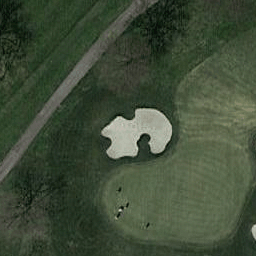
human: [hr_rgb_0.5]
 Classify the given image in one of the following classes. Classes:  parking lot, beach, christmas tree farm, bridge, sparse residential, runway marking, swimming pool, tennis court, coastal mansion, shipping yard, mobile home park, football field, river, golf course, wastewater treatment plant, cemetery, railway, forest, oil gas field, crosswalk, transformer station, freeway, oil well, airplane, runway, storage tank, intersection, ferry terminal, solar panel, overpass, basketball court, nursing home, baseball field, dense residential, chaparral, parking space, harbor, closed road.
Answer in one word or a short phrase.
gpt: golf course